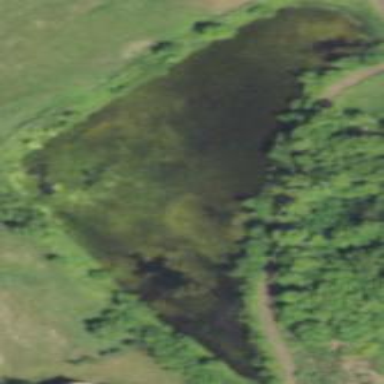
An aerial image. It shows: Pond with natural water.